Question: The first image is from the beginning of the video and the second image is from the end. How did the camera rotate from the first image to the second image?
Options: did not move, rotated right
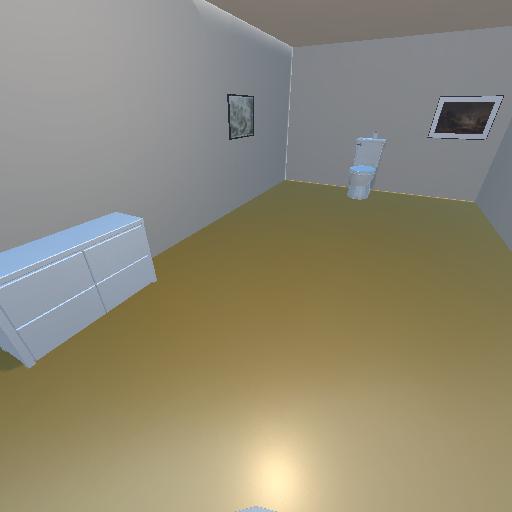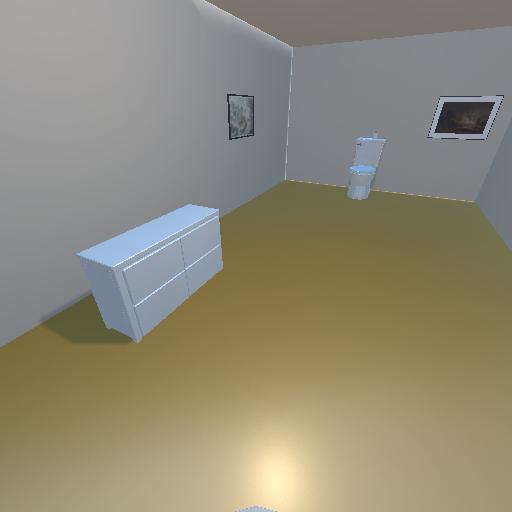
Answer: did not move